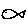
Label: fish